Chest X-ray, PA view. Patient: 31 years old, sex M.
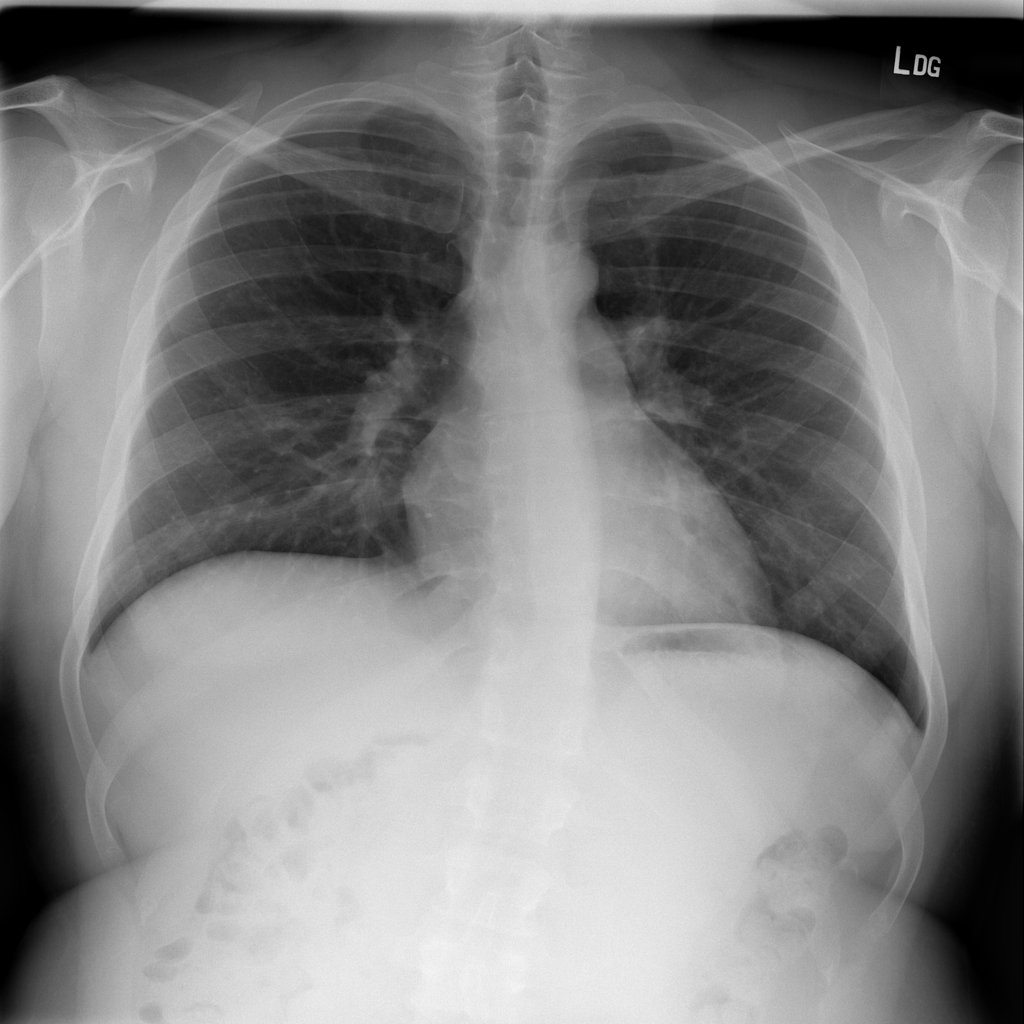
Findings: No Finding